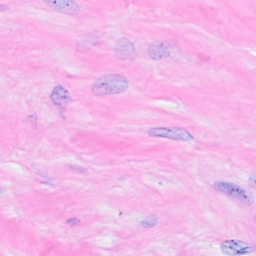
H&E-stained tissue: Breast